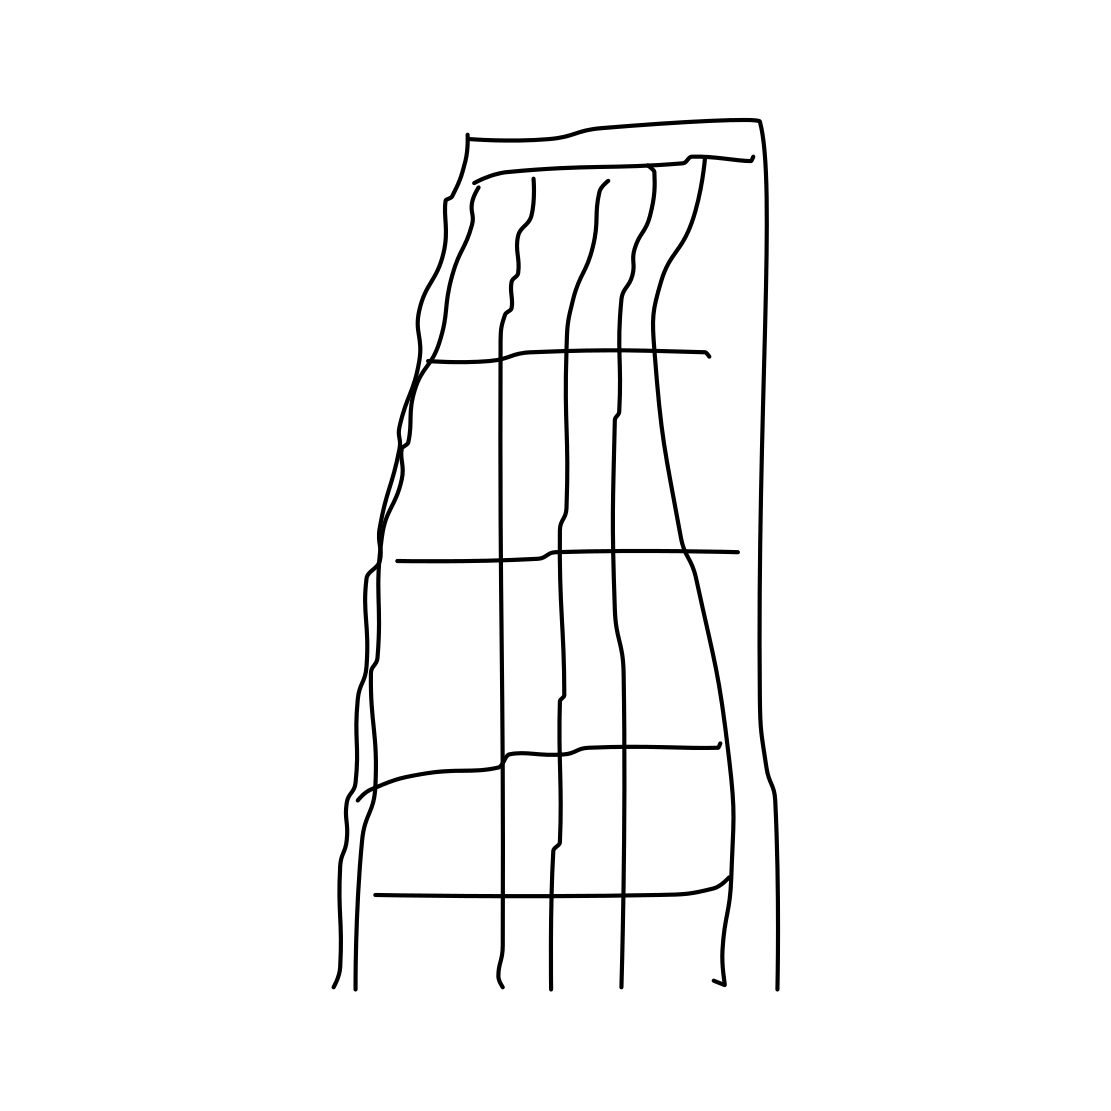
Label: skyscraper